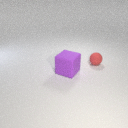
large purple rubber cube to the left of small red rubber sphere